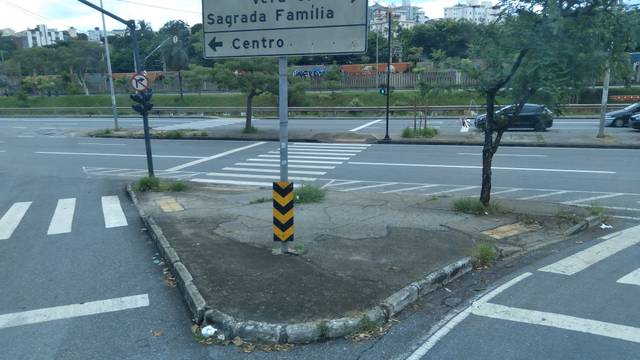
Region: Brazil
Coordinates: -19.916, -43.909